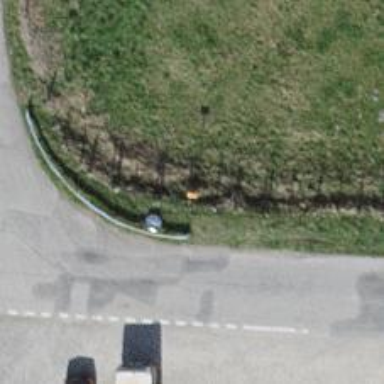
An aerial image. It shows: Pole with roofed pipeline marker.